Question: When you define a Class (or an Object or Record with methods), I was just wondering if there's any convention as to whether the data fields should appear before the method fields?
I mean like the difference between the two cases in the following trivial example. ( to make the specific problem clearer)
'''
type TWhatever = Object
private
a,b : Integer;
public
procedure SetWhatever(x,y :Integer);
procedure ShowWhatever;
end;
'''
versus
'''
type TWhatever = Object
public
procedure SetWhatever(x,y :Integer);
procedure ShowWhatever
private
a,b : Integer;
end;
'''
I've always used the convention of listing the data fields first, but to be honest I didn't really think it made any difference. Recently however I came across some code that didn't work (wouldn't compile) unless the data fields were listed first.
I've documented the case here: <URL>
The summary is that if you put the data fields after the methods, then the code wont compile if the object has any methods that try to pass the given object as "const" parameter. For example something like this won't compile:
'''
procedure TWhatever.SomeMethod( const : w1: TWhatever);
'''
Apparently it will compile on later versions of Delphi, but I've tested it on both Delphi7 and Delphi 2006 and it wont compile on either.
The problem only appears if you do things (data fields last, pass object as parameter in method, use the const keyword for this parameter). So you can solve the problem by either removing the const keyword from the parameter or by putting the data fields ahead of the methods.
Anyway, this issue has just made me wonder if there is a convention to be followed here?
The following program fails to compile on both D7 and D2006:
'''
program bugtest;
{$APPTYPE CONSOLE}
uses SysUtils;
type Tob = object
public
procedure setOb(const a,b: integer);
procedure addToOb(const ob1: Tob);
procedure printOb;
private
x,y : Integer;
end;
procedure Tob.setOb(const a,b: integer);
begin
x:=a; y:=b;
end;
procedure Tob.addToOb(const ob1: Tob);
begin
x:=x+ob1.x; y:= y+ob1.y;
end;
procedure Tob.printOb;
begin
writeln(x,' ',y);
end;
var r1,r2: Tob;
begin
r1.setOb(2,3);
r2.setOb(10,100);
r1.addToOb(r2);
r1.printOb;
r2.printOb;
readln;
end.
'''
The following program compiles and runs perfectly on both D7 and D2006:
'''
program bugtest;
{$APPTYPE CONSOLE}
uses SysUtils;
type Tob = object
private
x,y : Integer;
public
procedure setOb(const a,b: integer);
procedure addToOb(const ob1: Tob);
procedure printOb;
end;
procedure Tob.setOb(const a,b: integer);
begin
x:=a; y:=b;
end;
procedure Tob.addToOb(const ob1: Tob);
begin
x:=x+ob1.x; y:= y+ob1.y;
end;
procedure Tob.printOb;
begin
writeln(x,' ',y);
end;
var r1,r2: Tob;
begin
r1.setOb(2,3);
r2.setOb(10,100);
r1.addToOb(r2);
r1.printOb;
r2.printOb;
readln;
end.
'''
Delphi 7 version is: .
D2006 version is: .

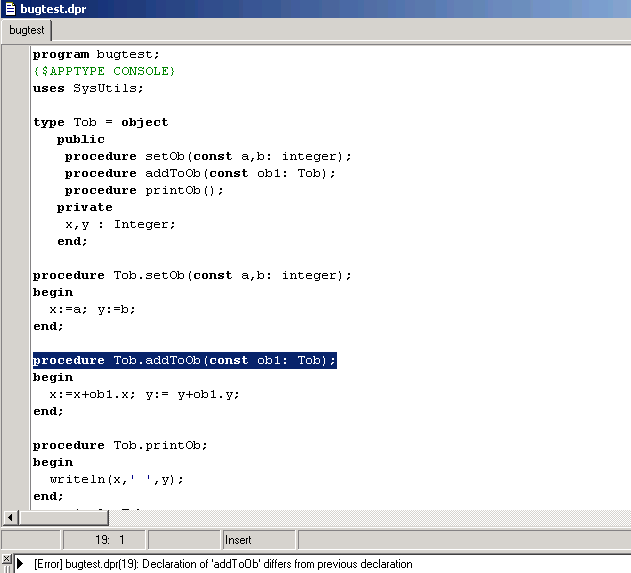
Answer: I think it's fair to say that there is a widely used convention. Typically a class declaration would be arranged like this:
'''
TMyClass = class
// published declarations, managed by form designer
Component1: TMyComponent;
procedure MyEventHandler(Sender: TObject);
private
FMyPrivateField: Integer;
procedure MyPrivateMethod;
protected
FMyProtectedField: Integer;
procedure MyProtectedMethod;
public
FMyPublicField: Integer;
procedure MyPublicMethod;
published
FMyPublishedField: Integer;
procedure MyPublishedMethod;
end;
'''
In other words the sections would be organised with the form designer's declarations first, and then in order of increasing visibility.
Interestingly other conventions are used in other languages. For example, take a look at the <URL> where the order of sections is the reverse of the above.
Personally I would prefer to see the public declarations first. When reading code that already exists I am typically reading with a top-down perspective. And often when writing code, I find that a top-down approach is beneficial.
Looking at my 'TComplex' record, there is a reason why the declarations are ordered as they are. I have a number of such similar records and some of them are variant records. For example:
'''
type
TVector = record
public
class operator Negative(const V: TVector): TVector;
class operator Equal(const V1, V2: TVector): Boolean;
class operator NotEqual(const V1, V2: TVector): Boolean;
class operator Add(const V1, V2: TVector): TVector;
class operator Subtract(const V1, V2: TVector): TVector;
class operator Multiply(const V: TVector; const D: Double): TVector;
class operator Multiply(const D: Double; const V: TVector): TVector;
class operator Divide(const V: TVector; const D: Double): TVector;
function IsZero: Boolean;
function IsNonZero: Boolean;
function IsUnit: Boolean;
function Max: Double;
function Sum: Double;
function Mag: Double;
function SqrMag: Double;
function MagNormalComponent: Double;
procedure MakeAxisymmetric;
class function SNaN: TVector; static;
function GetHashCode: Integer; inline;
public
case Boolean of
False:
(X, Y, Z: Double);
True:
(a: array [1..3] of Double);
end;
'''
Now, the variant part of the record must appear last. It is a compilation error to do otherwise. And so there's simply no choice for this record. Having established the convention for 'TVector' and related records, 'TComplex' simply followed suit.